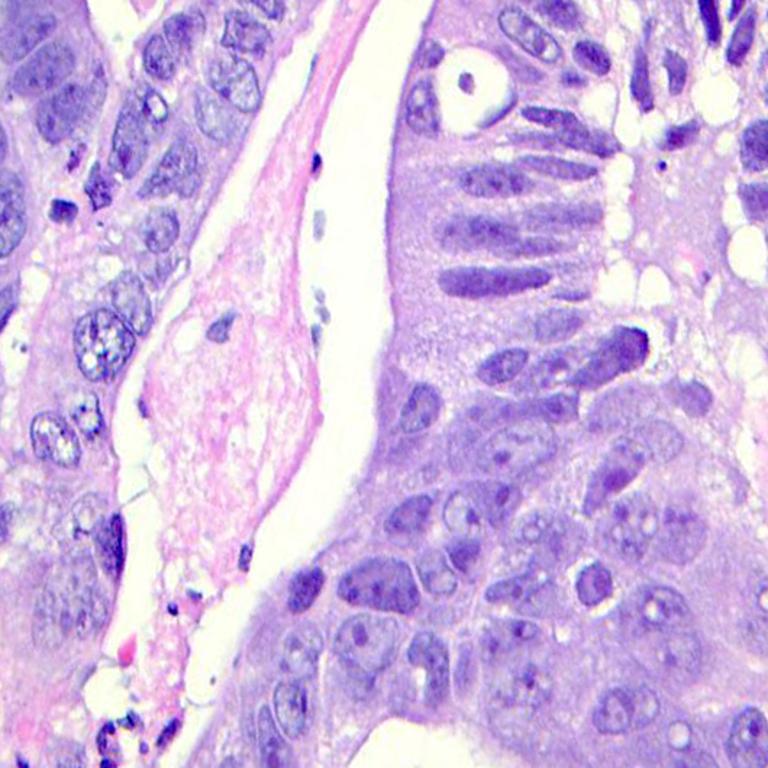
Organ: colon
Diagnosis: adenocarcinomas